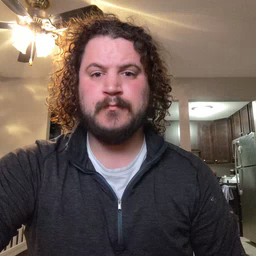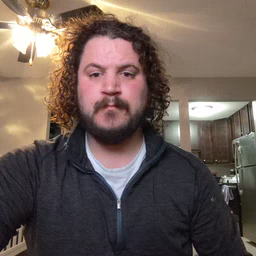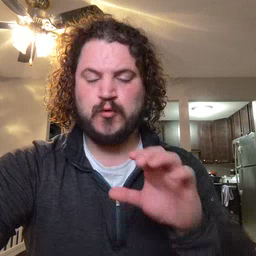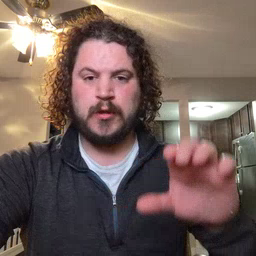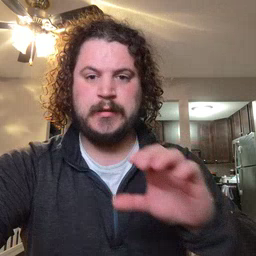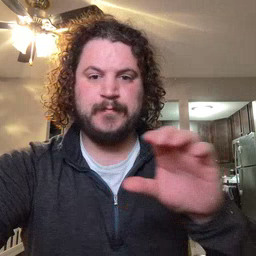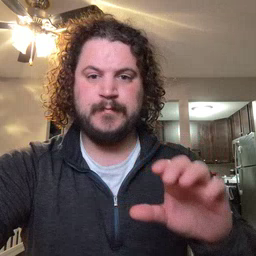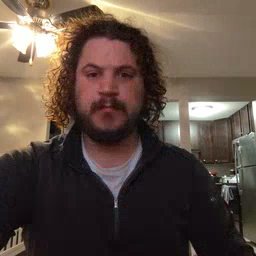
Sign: chocolate